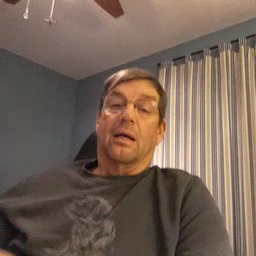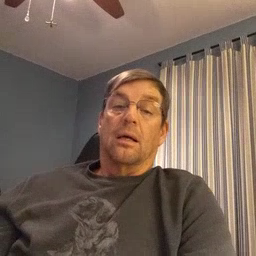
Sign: zebra